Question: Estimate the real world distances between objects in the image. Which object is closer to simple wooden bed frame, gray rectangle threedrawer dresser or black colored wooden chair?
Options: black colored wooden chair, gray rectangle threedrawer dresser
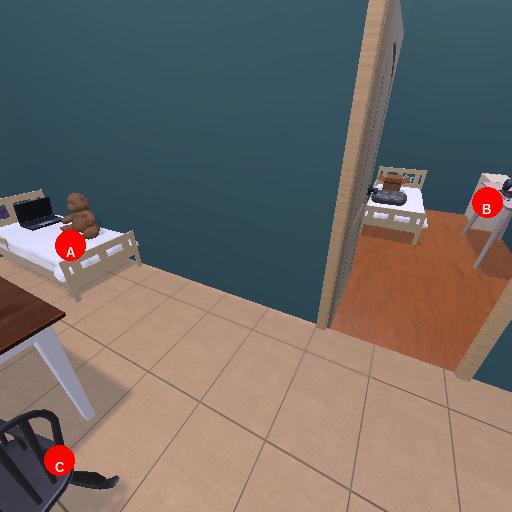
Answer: black colored wooden chair